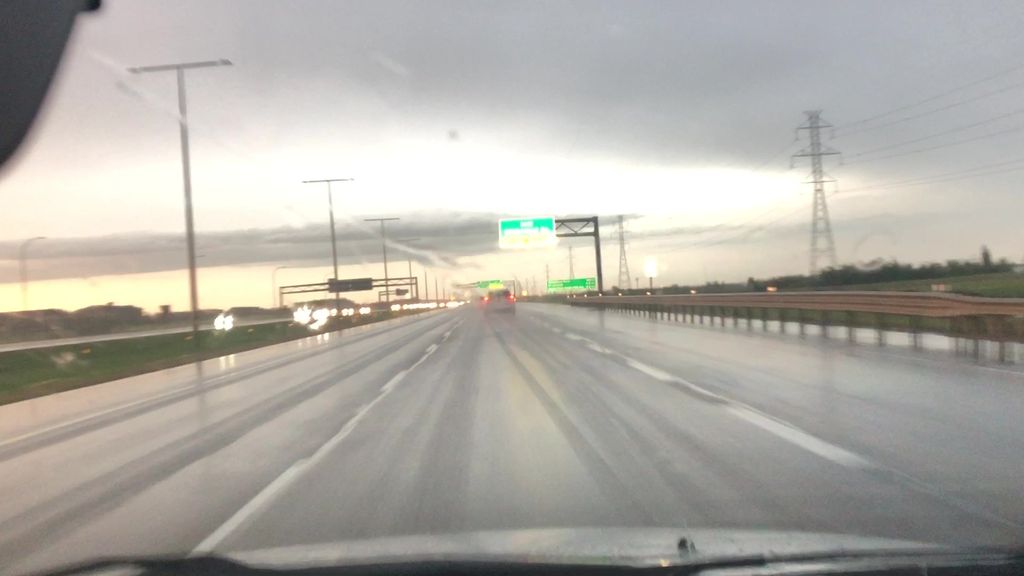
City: edmonton